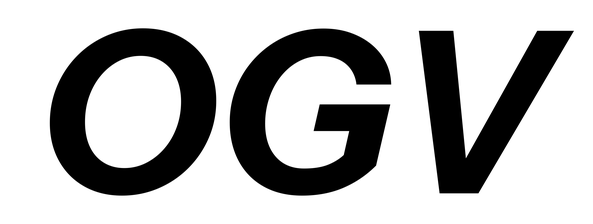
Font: InstrumentSans-Italic_Bold_Italic